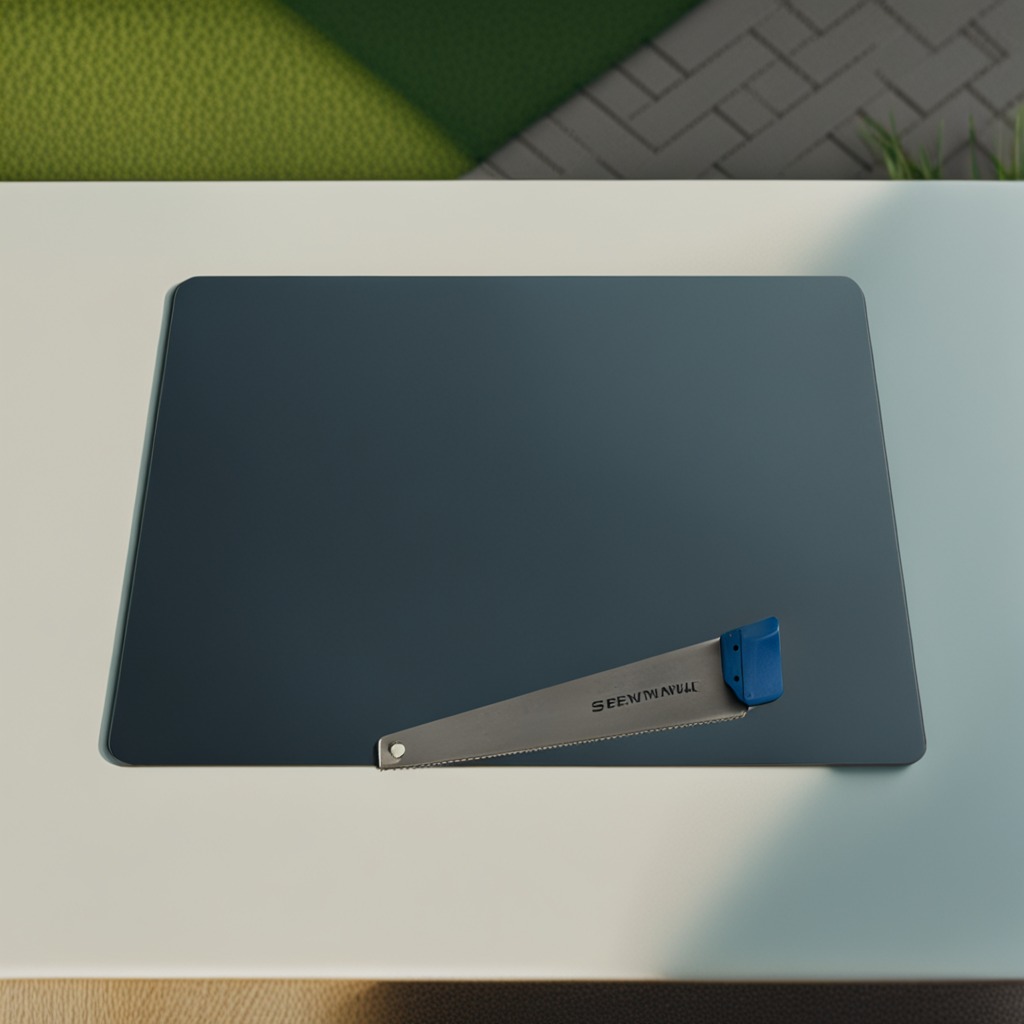
A metal saw is lying on the textured surface of a clean utility table.